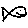
Label: fish